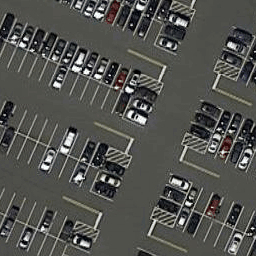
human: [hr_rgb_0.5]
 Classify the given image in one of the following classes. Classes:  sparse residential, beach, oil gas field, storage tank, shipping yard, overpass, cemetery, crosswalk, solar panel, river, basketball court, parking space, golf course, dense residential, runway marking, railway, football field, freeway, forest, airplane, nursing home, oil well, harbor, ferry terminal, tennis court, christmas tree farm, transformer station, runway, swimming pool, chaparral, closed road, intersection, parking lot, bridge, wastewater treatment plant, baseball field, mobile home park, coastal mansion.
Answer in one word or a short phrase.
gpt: parking lot